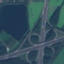
Land use / land cover: Highway